Interaction volume radius: 5 \u00c5
Interaction volume height: 15 \u00c5
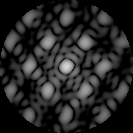
Disorder parameter: 0.2929